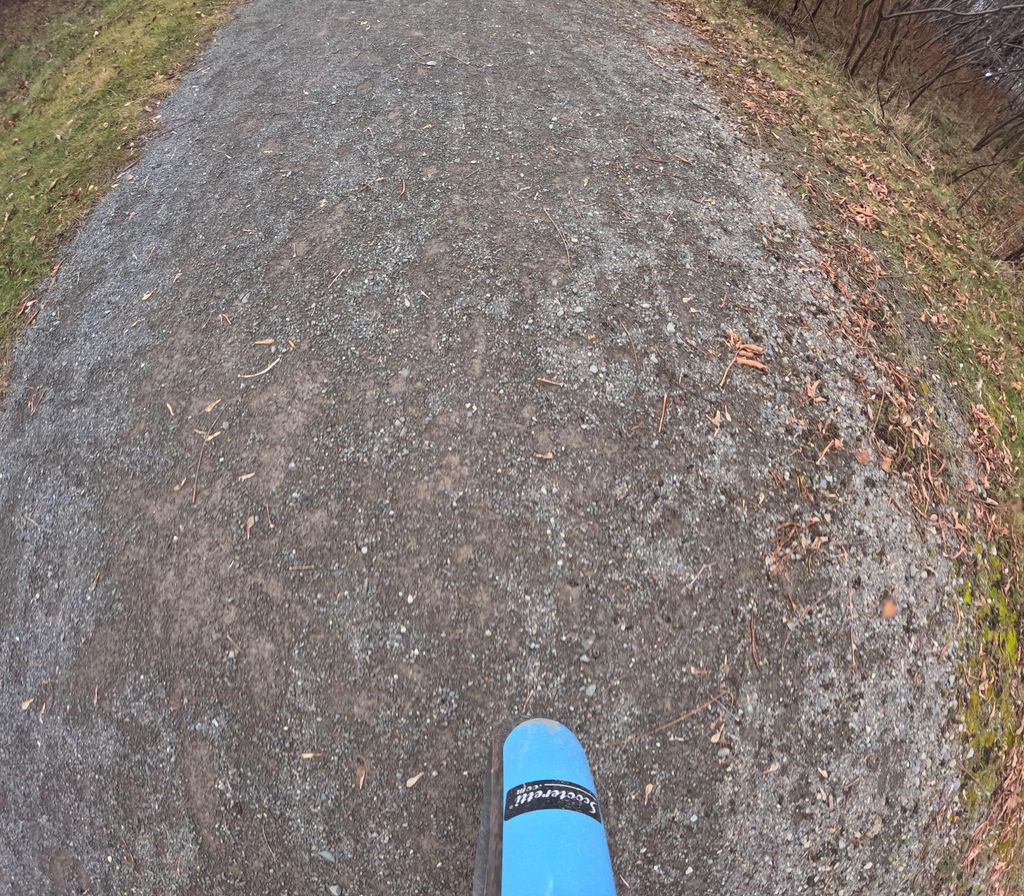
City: ottawa-gatineau